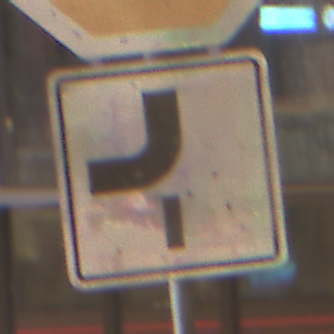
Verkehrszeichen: VerlaufVorfahrtsstrasse7
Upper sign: Stop
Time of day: NotSpecified
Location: Indoor (Urban)
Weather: NotSpecified
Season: NotSpecified
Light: Artificial